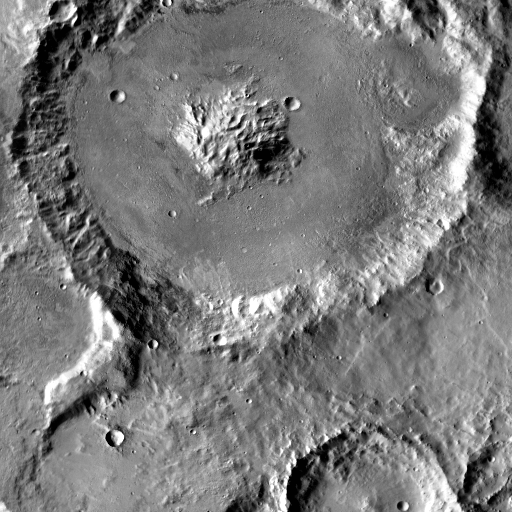
Crater classes present: Background, Other, Buried, Secondary